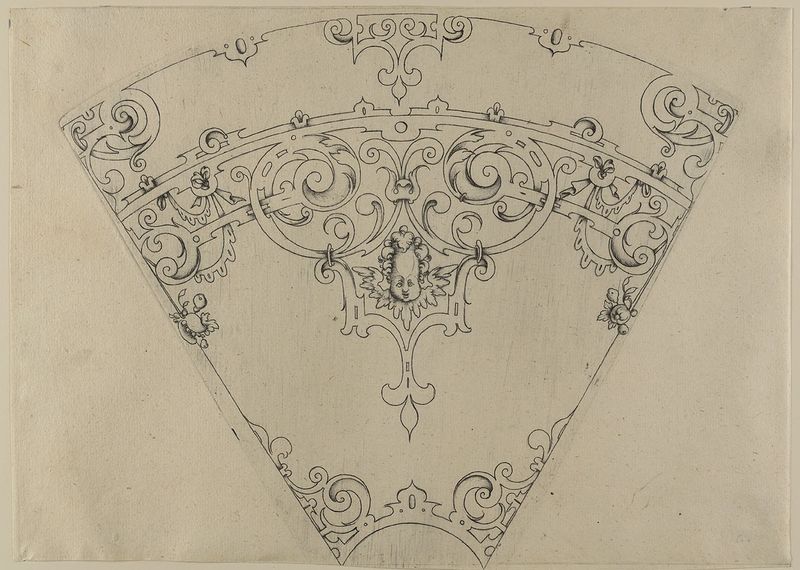
Titel: Pokal (Kuppa)
Künstler: Paul Flindt
Standort: Hamburg
Institution: Museum für Kunst und Gewerbe Hamburg
Schlagwörter: weiß, schwarz, zeichnung, gesicht, krug, putte, putto, relief, papier, grafik, graphik, ornamente, stuck, fotografie, photographie, becher, buch, linie, druckgraphik, druckgrafik, entwurf, girlanden, kunstgewerbe, schnörkel, pokal, vorlage, putten, kunsthandwerk, amoretten, groteske, hochrenaissance, arabesque, gerippt, reproduktionen, blumengewinde, industriedesign, druckerzeugnisse, schweifwerk, ornamentstich, vorlageblätter, punzenstich